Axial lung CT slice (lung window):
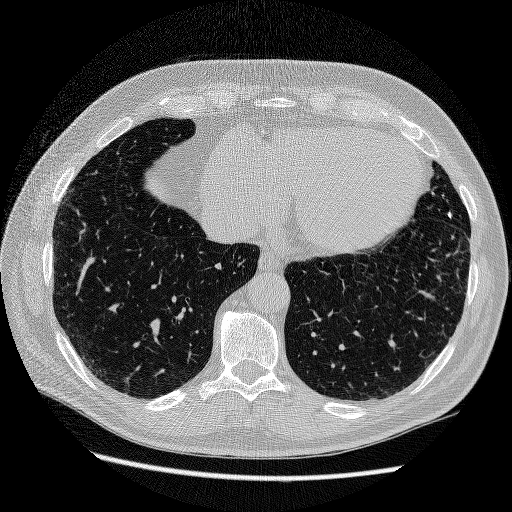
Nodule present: yes
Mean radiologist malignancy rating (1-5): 1